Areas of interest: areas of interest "Comprehensive Gymnasium"
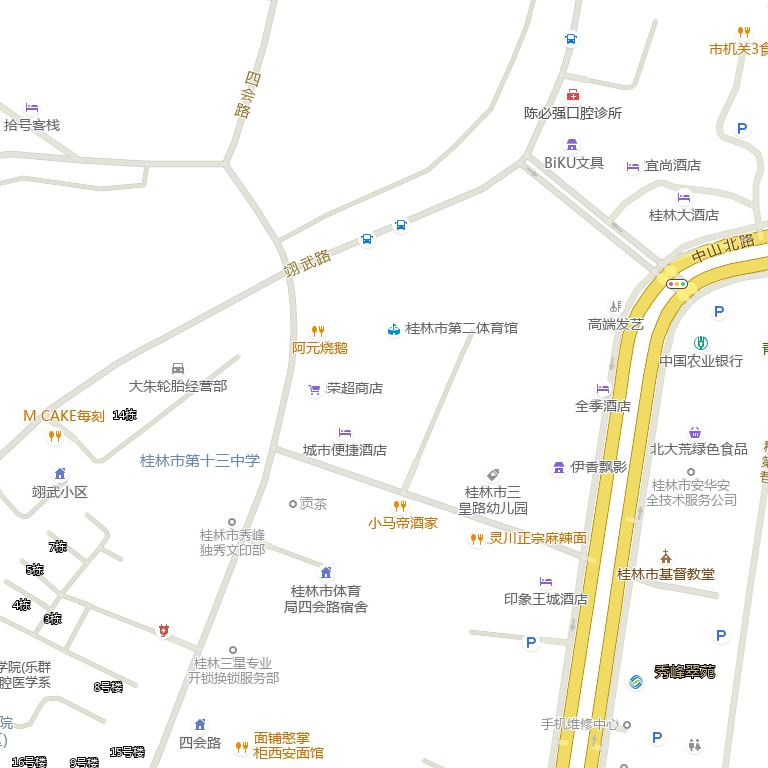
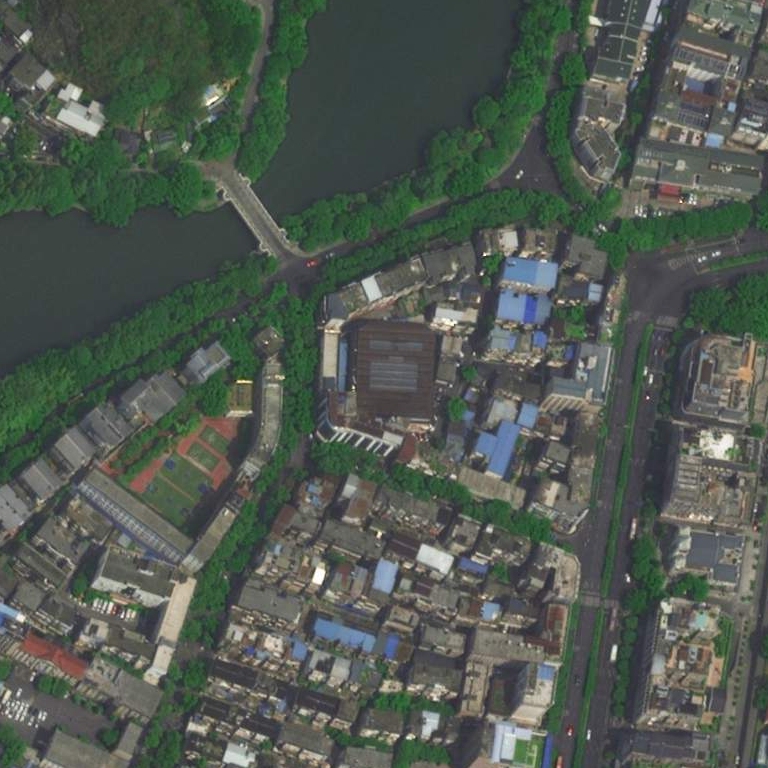